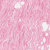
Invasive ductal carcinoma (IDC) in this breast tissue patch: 0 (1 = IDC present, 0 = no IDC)